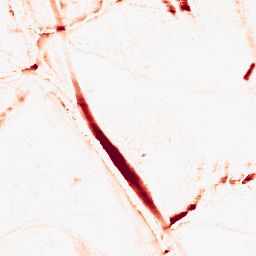
Category: morphological
Decomposition family: morphological_ellipse
Decomposition parameters: operation: opening
width: 10
height: 20
Upsampling method: bspline
Upsampling parameters: scale: 4
Upsampling scale: 4